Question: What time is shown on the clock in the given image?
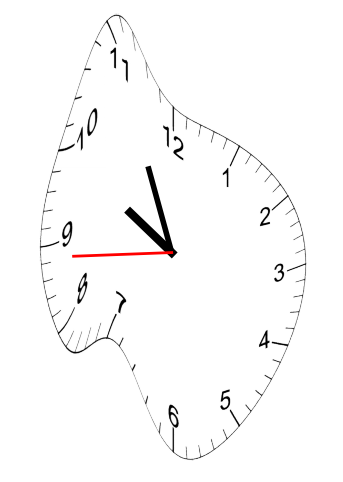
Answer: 09:55:44